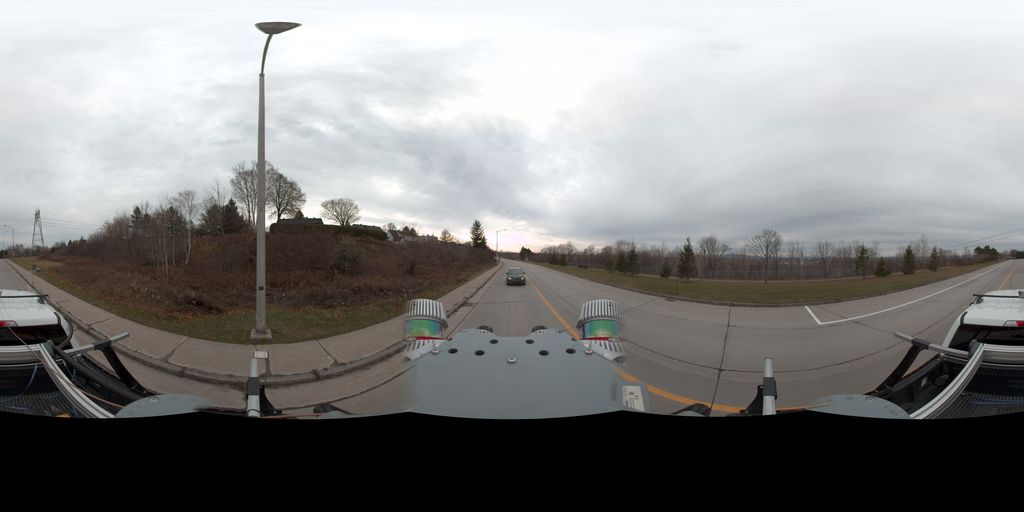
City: quebec_city